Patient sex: M
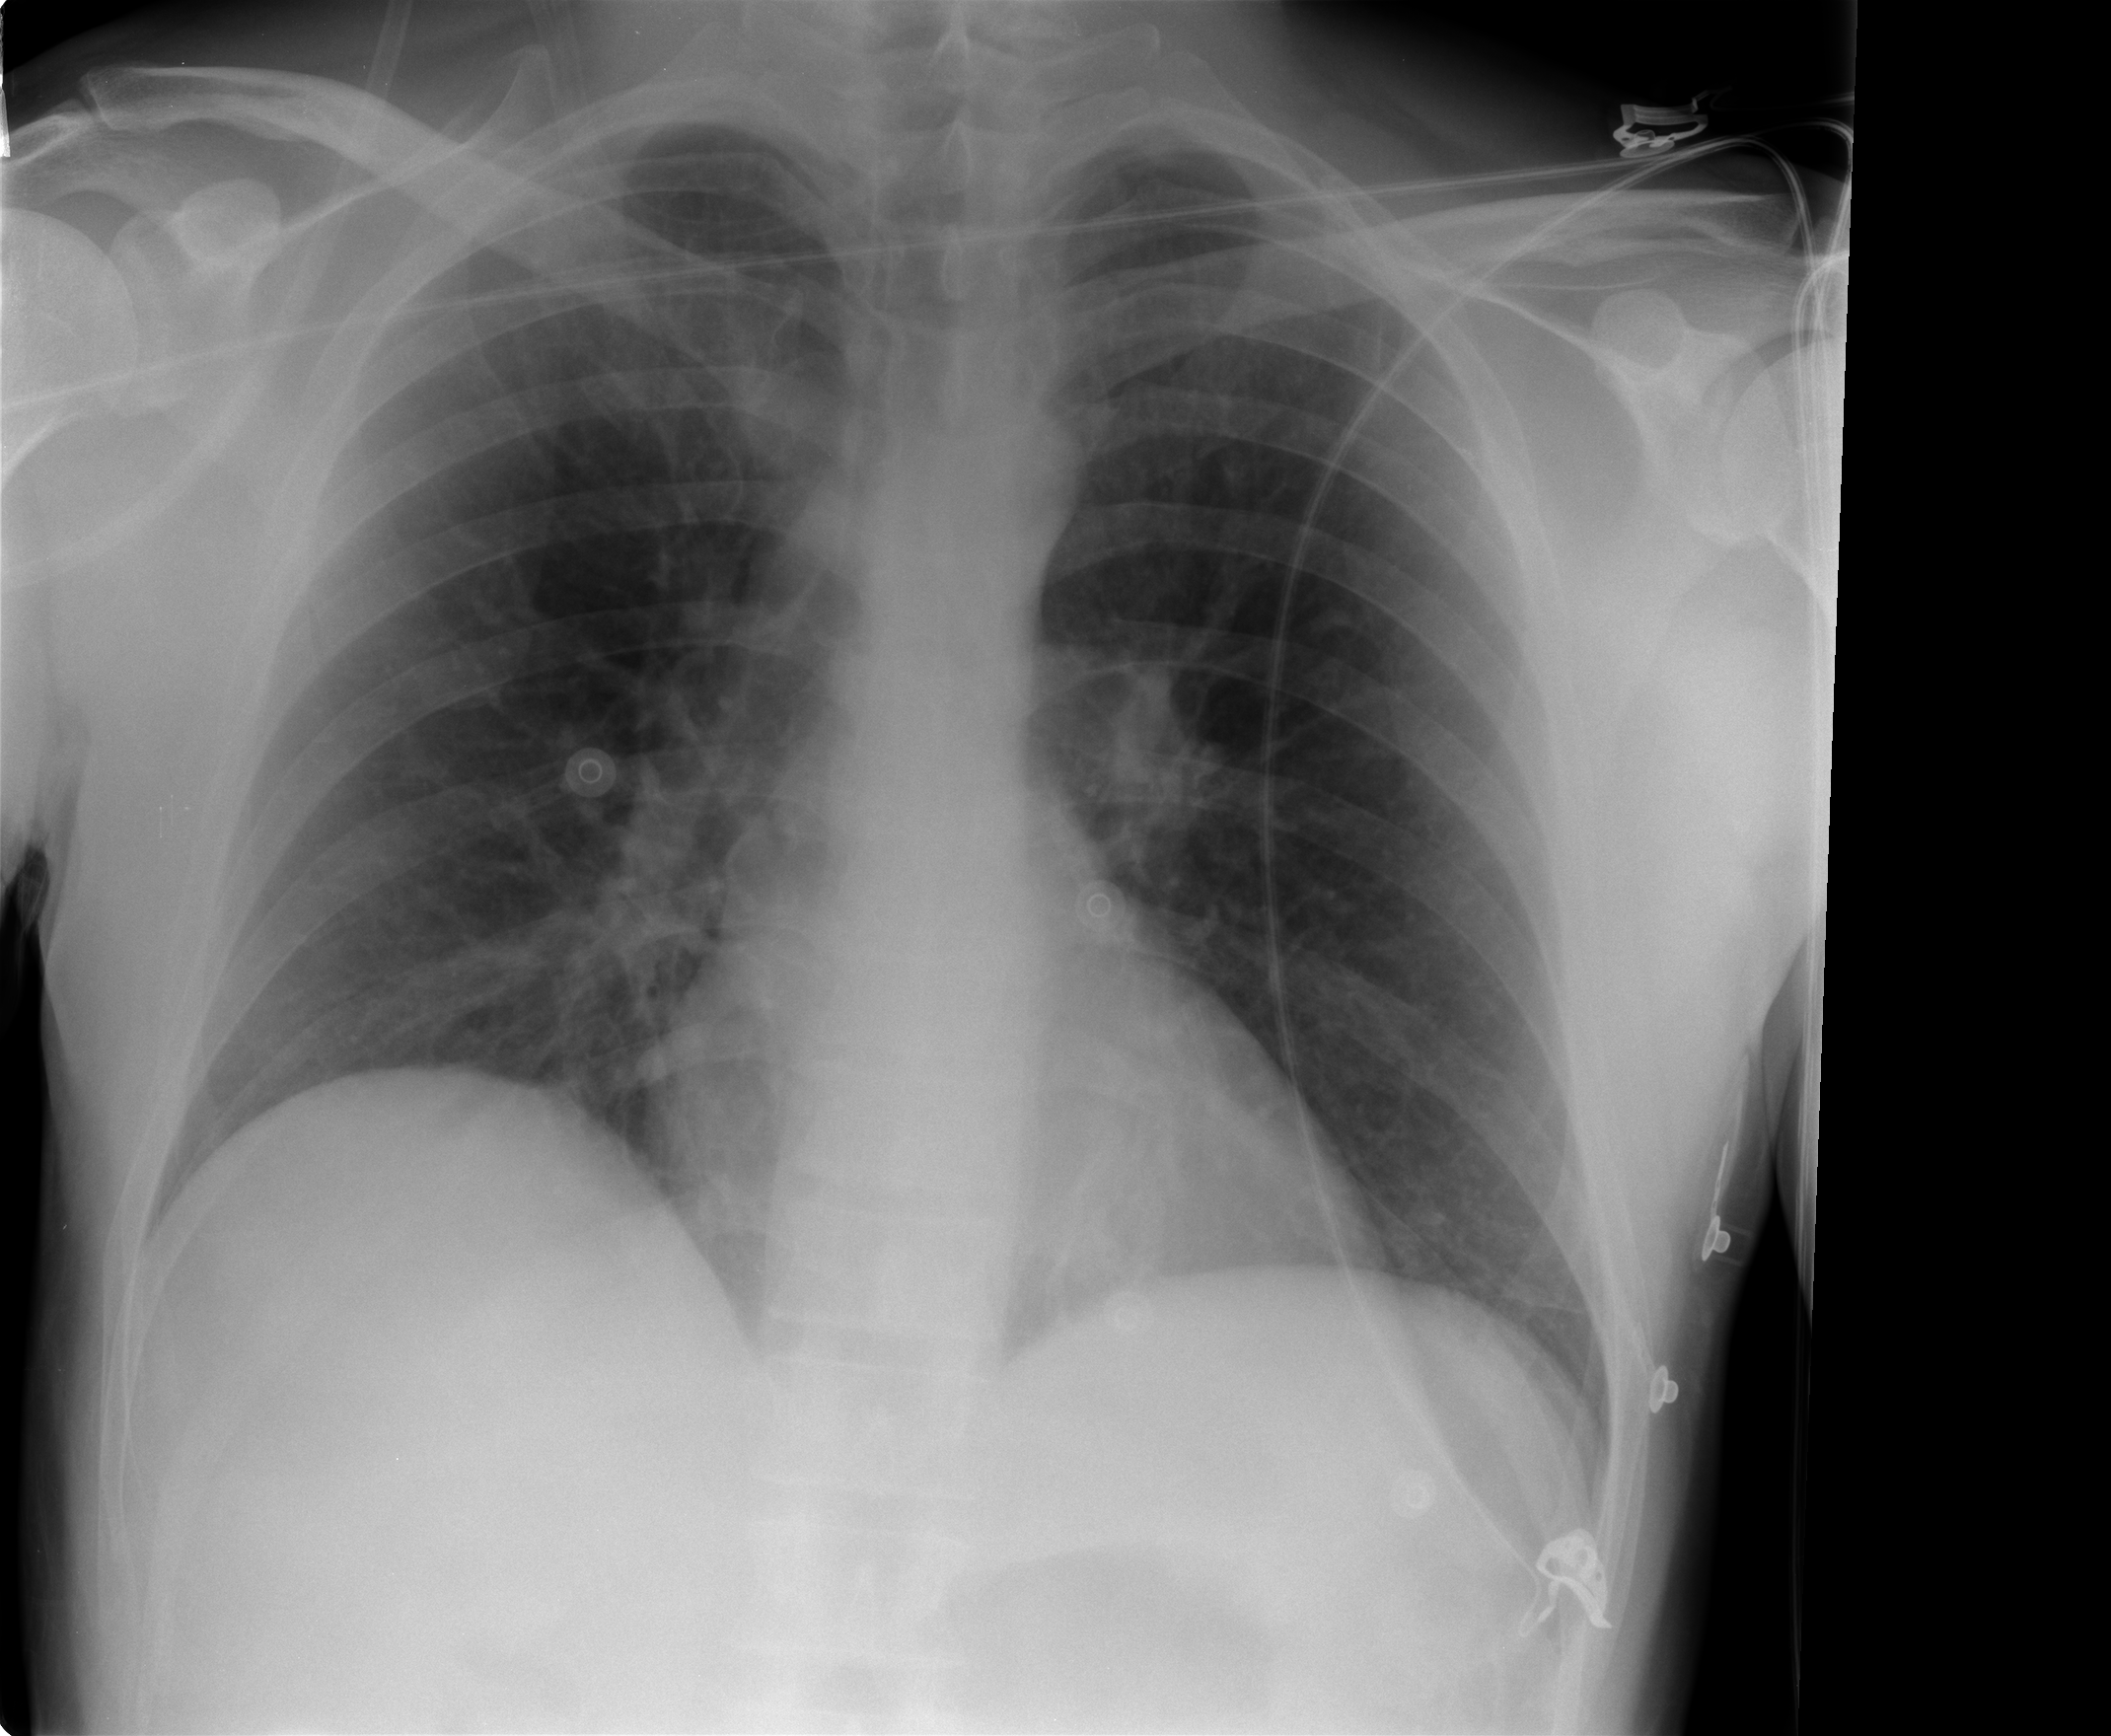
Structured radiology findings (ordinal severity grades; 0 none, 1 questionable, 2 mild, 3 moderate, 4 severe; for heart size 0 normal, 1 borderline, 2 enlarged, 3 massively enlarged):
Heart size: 0
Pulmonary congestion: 1
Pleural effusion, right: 0
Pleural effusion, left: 0
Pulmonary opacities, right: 0
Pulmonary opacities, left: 0
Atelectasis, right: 1
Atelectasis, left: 0